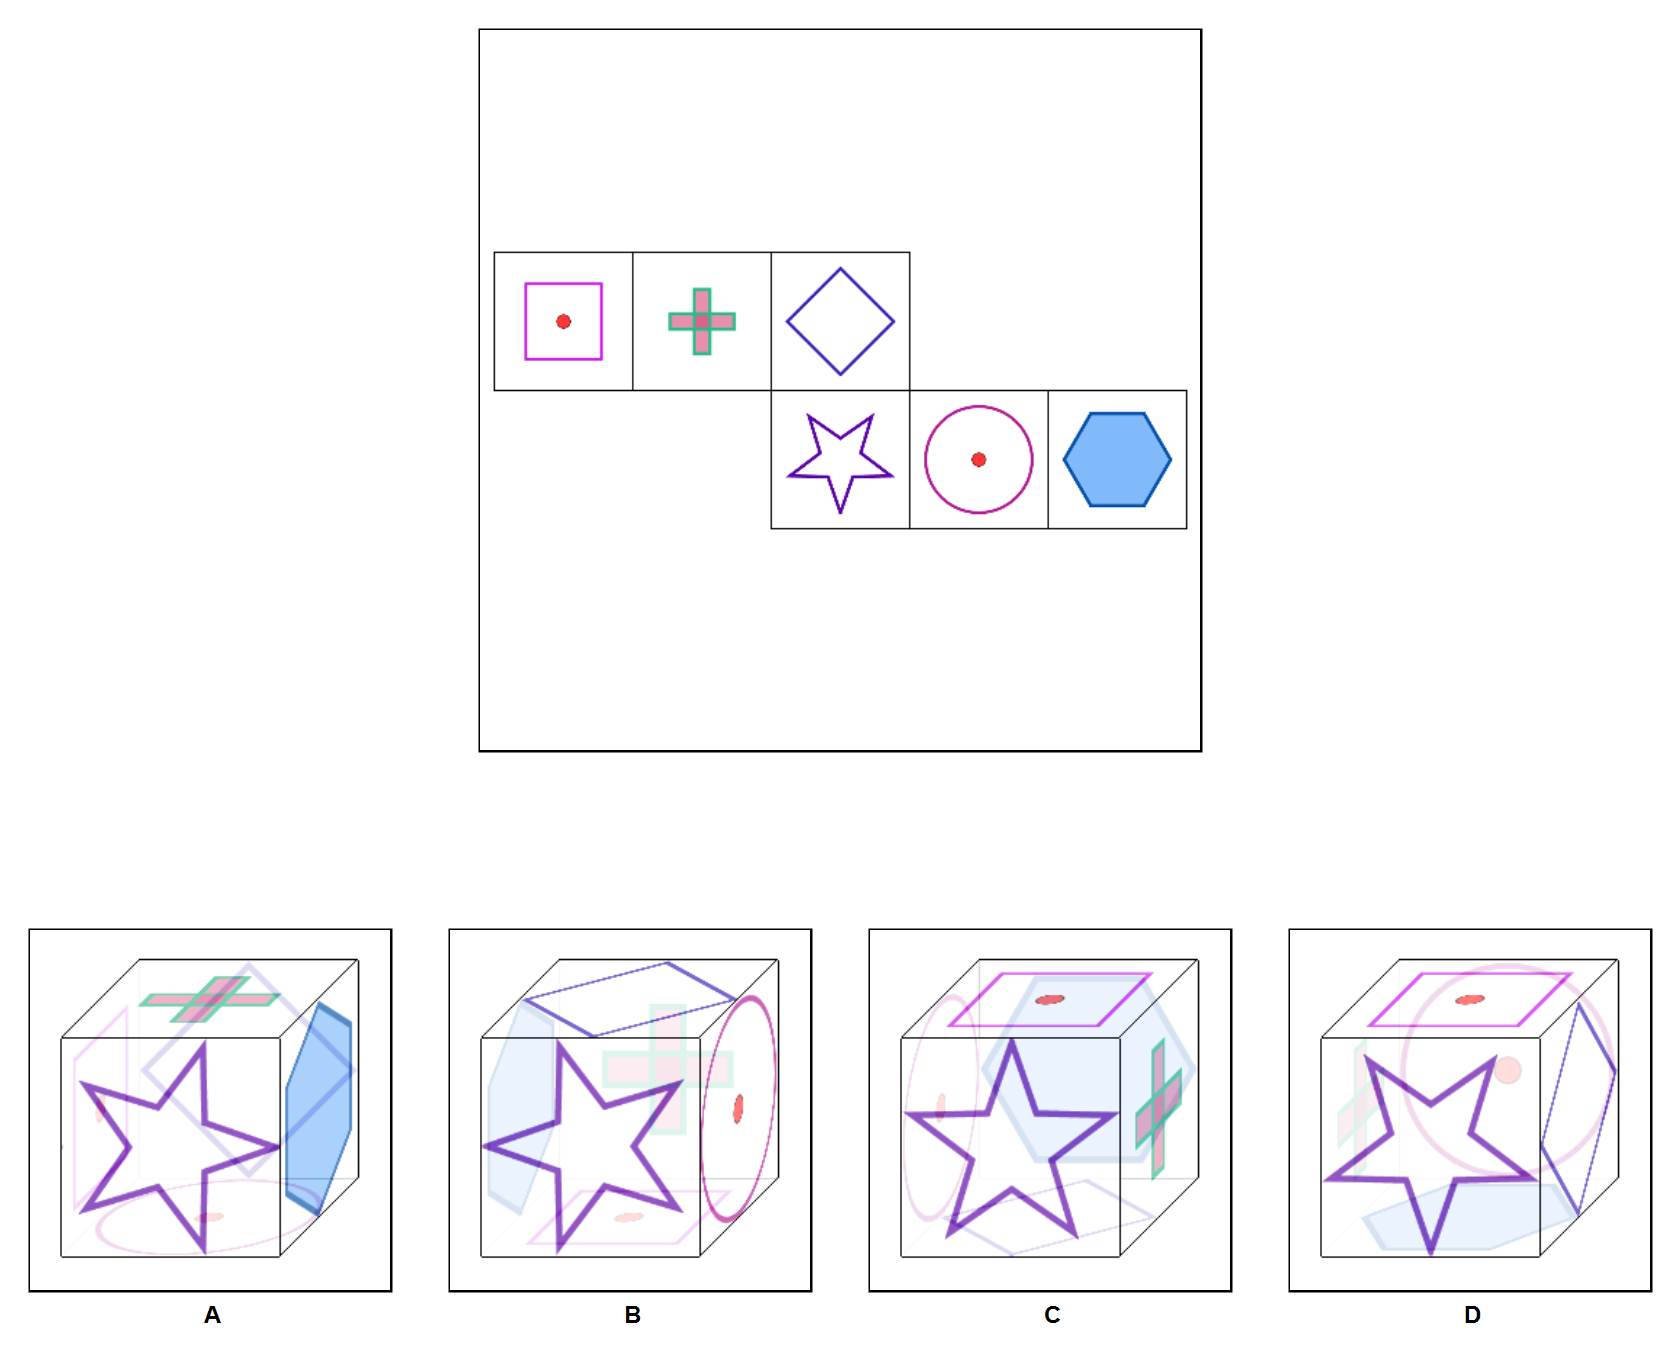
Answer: C